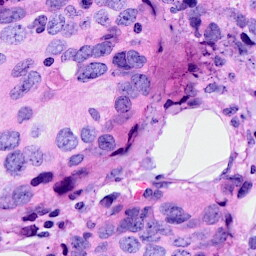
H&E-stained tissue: Breast